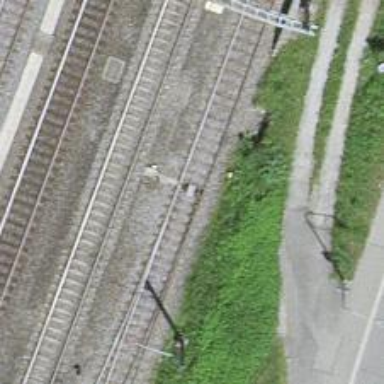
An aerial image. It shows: Railway switch.